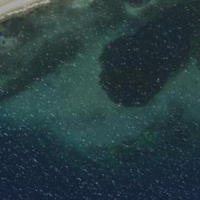
EUNIS habitat code: 14
Species observed at this site:
Fulica atra